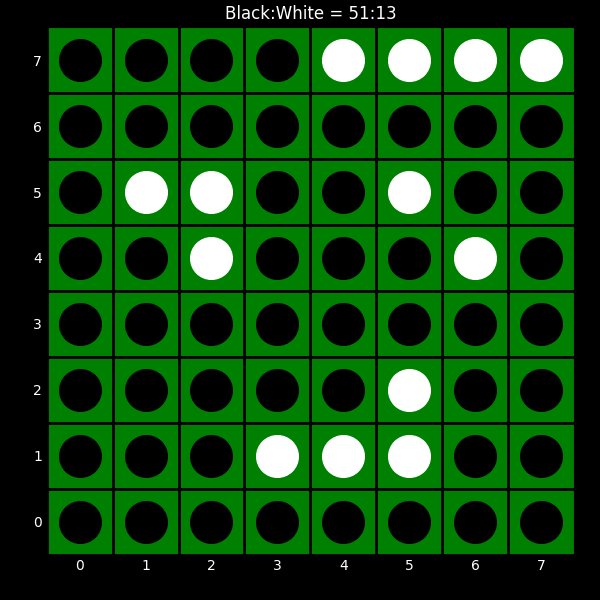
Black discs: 51
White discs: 13